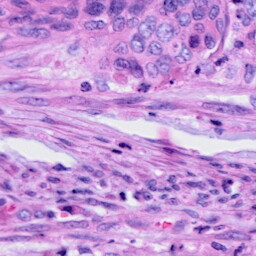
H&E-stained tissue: Cervix